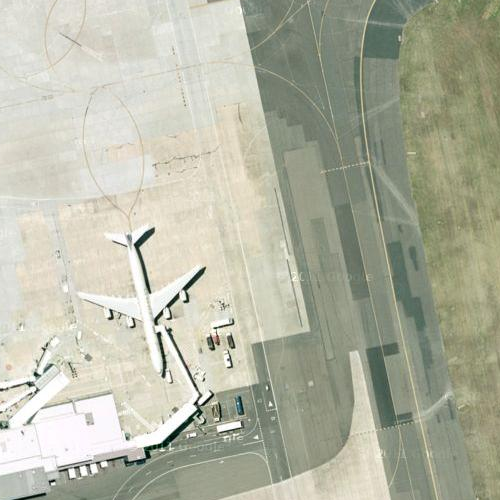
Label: sydney